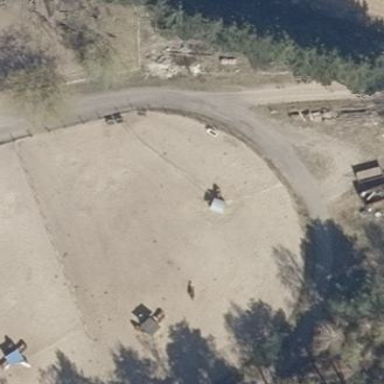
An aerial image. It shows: Paddock surrounded by fence for animal keeping.